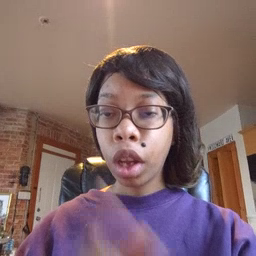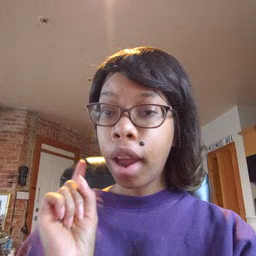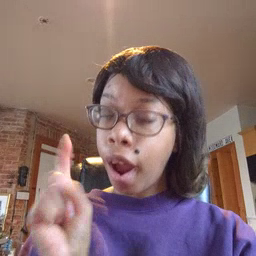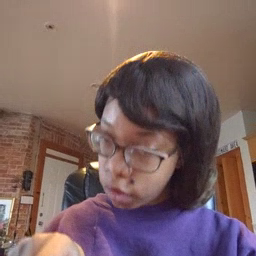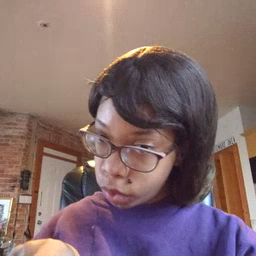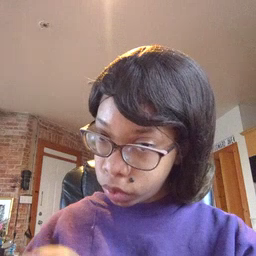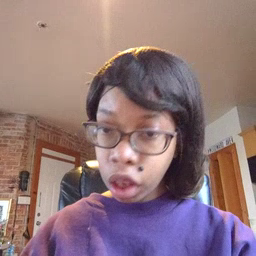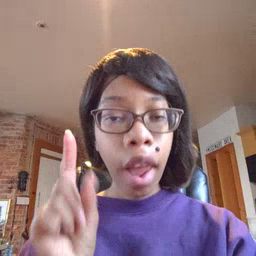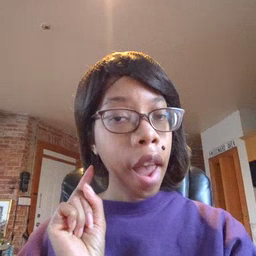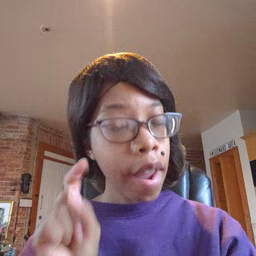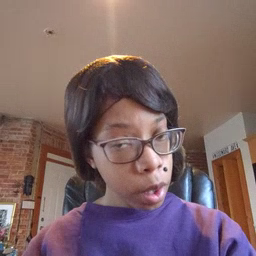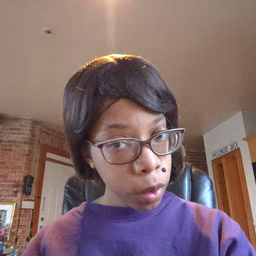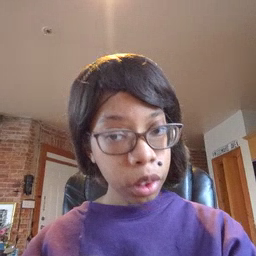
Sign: haveto